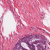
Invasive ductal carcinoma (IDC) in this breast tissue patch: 0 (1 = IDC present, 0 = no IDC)